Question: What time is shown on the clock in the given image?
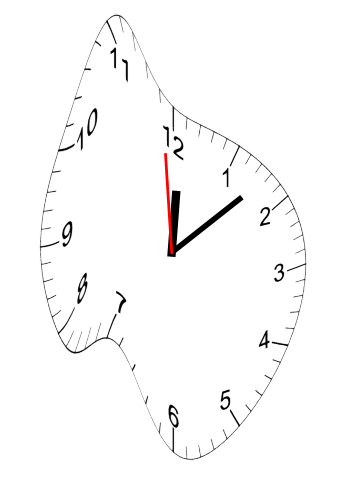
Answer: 12:07:59